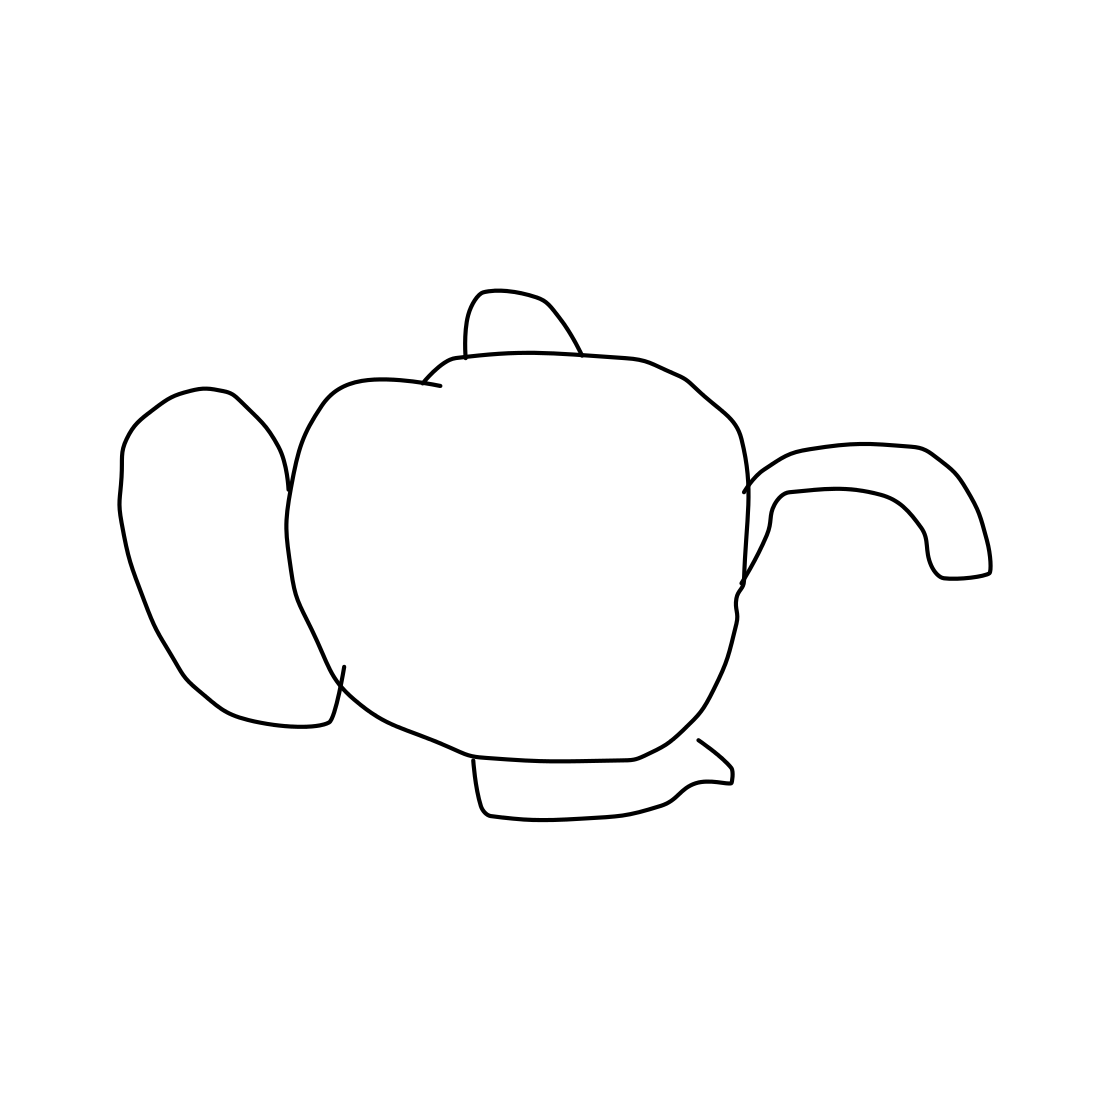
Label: teapot